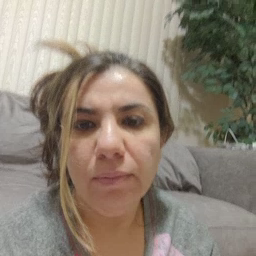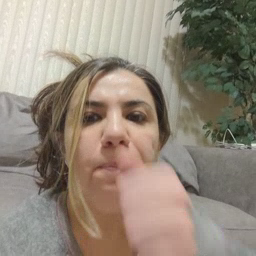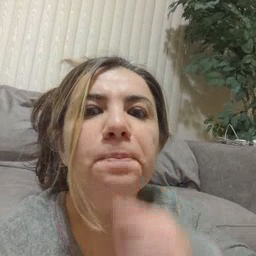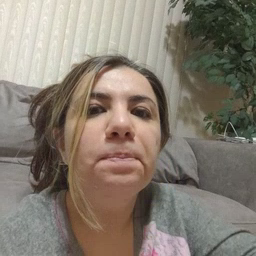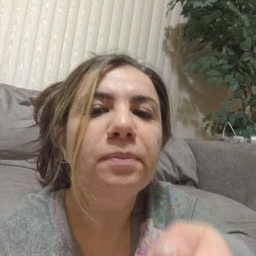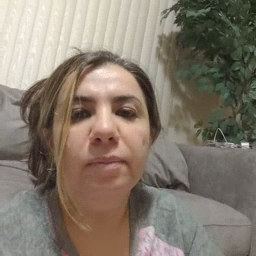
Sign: hide